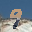
Label: 9